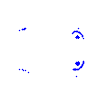
Particle: electron